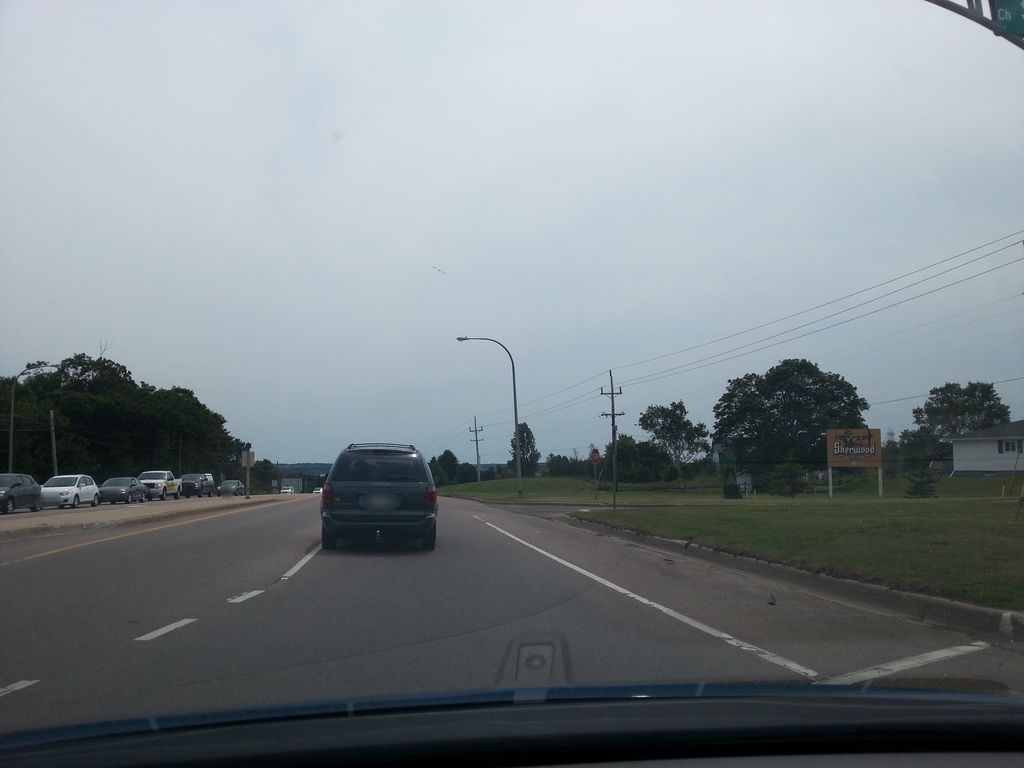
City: charlottetown